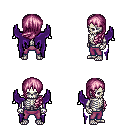
a pixel art fantasy rpg character, male body template, skeleton, purple wings, magenta pants, pink left-swept hairstyle, four views (front, back, left, right), 2x2 character sprite sheet, small pixel art, hard edges, no anti-aliasing